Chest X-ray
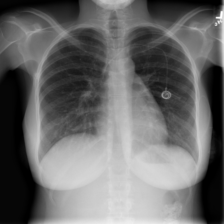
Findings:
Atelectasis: negative
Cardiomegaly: negative
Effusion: negative
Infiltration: negative
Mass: negative
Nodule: negative
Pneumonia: negative
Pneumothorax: negative
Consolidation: negative
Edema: negative
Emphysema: negative
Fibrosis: negative
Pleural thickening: negative
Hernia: negative